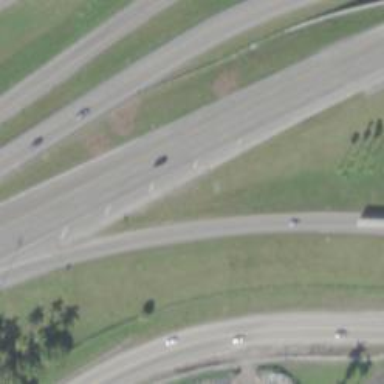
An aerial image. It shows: Asphalt motorway.